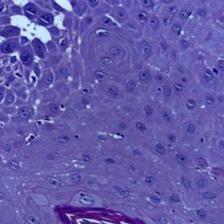
Diagnosis: OSCC